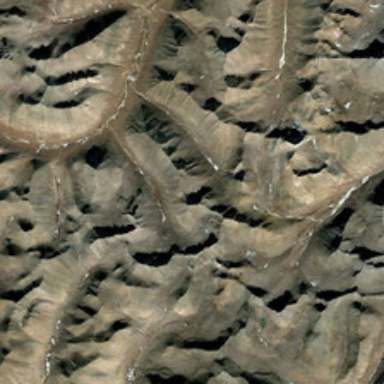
A towering snow capped mountains .